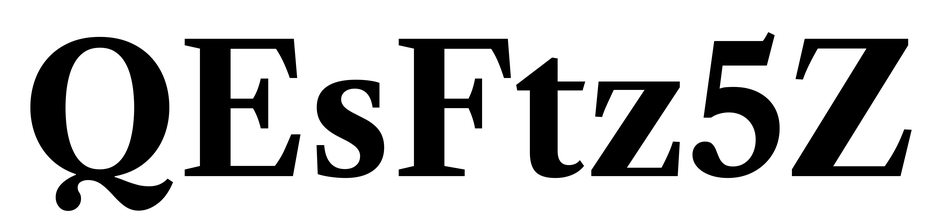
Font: LibreCaslonText_Bold